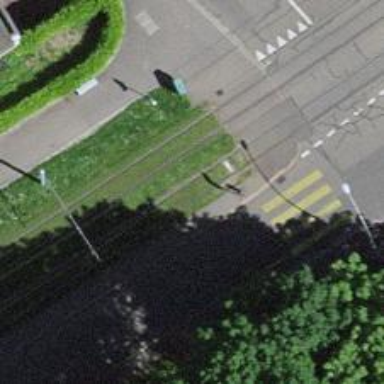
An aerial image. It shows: Tram railway with 1 track and contact lines for electrification.